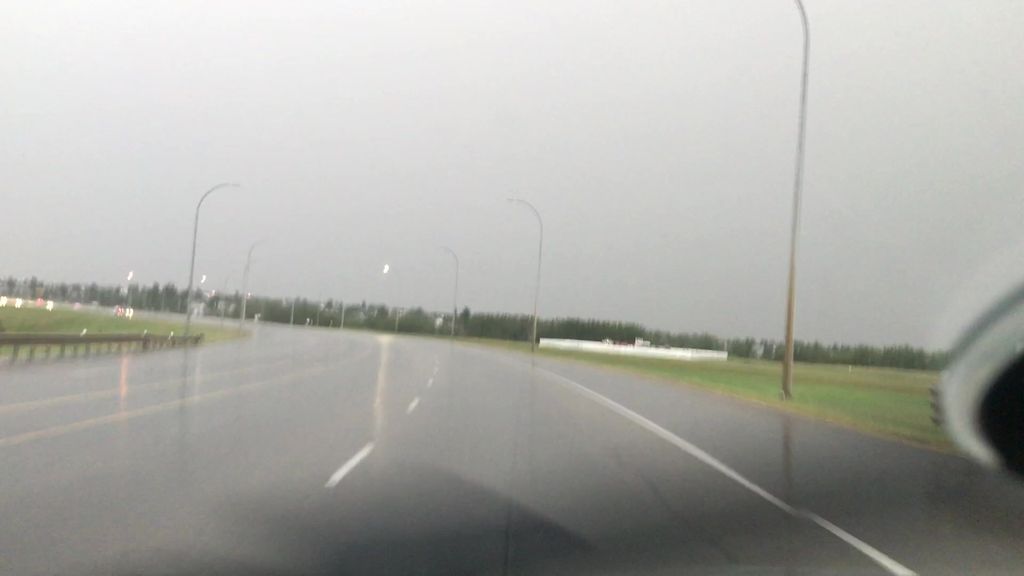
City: edmonton